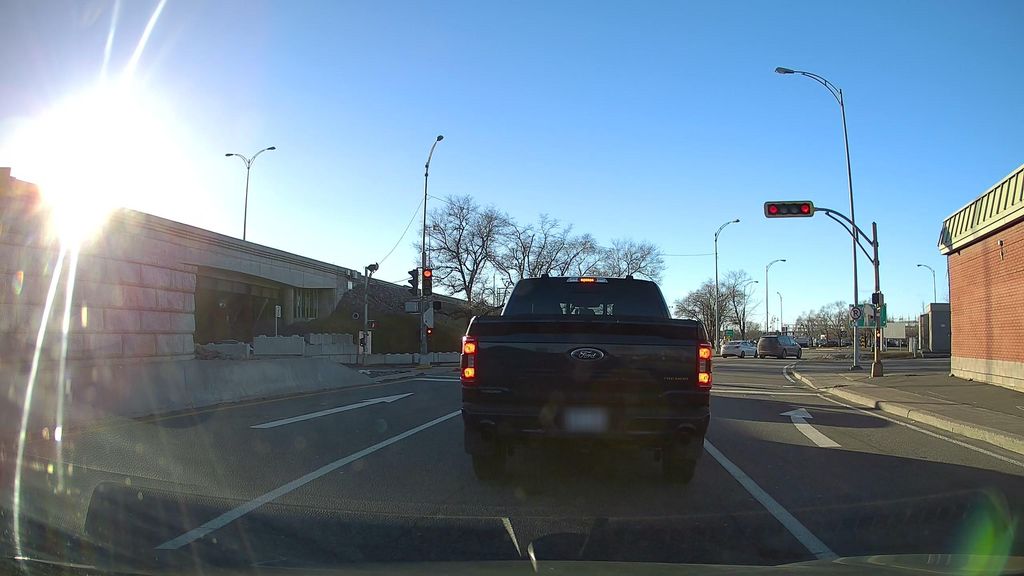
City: montreal